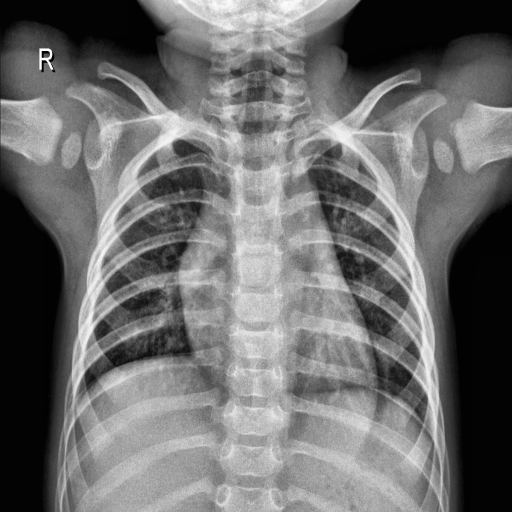
Finding: NORMAL